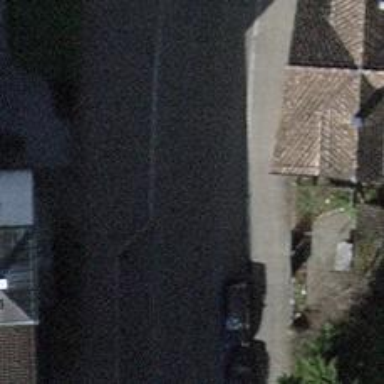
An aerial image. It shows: Residential road with asphalt surface. Both sides have sidewalks.